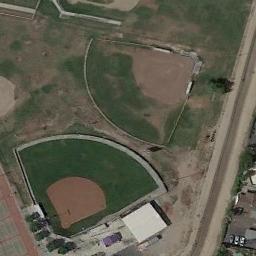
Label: baseball_diamond